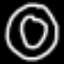
Label: donut